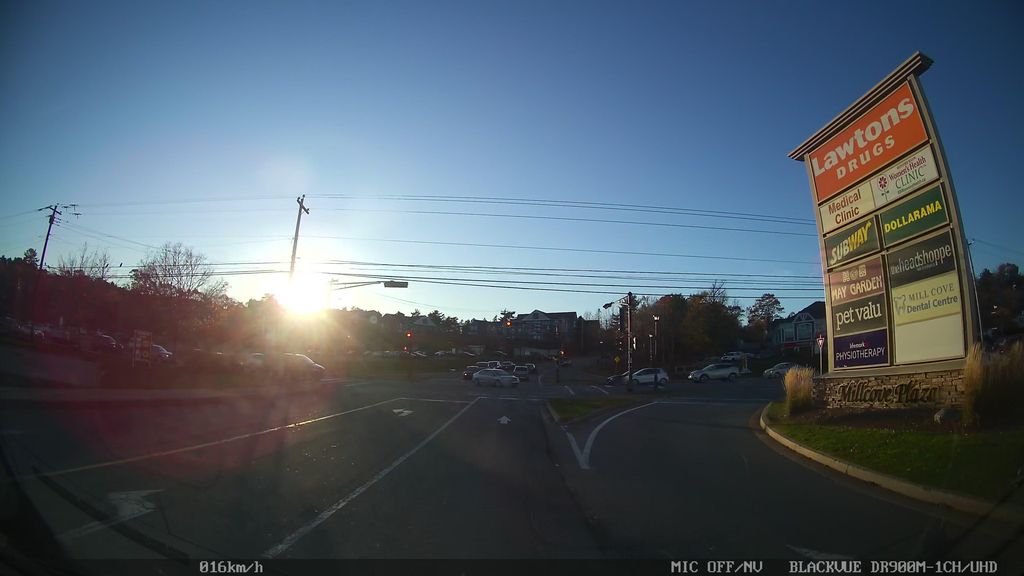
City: halifax